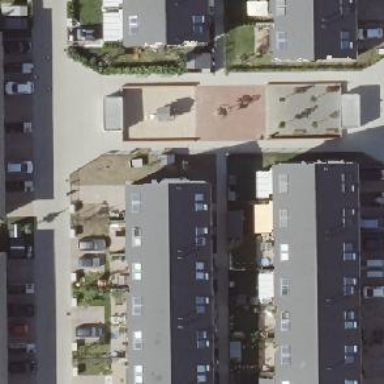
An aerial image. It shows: Footway.